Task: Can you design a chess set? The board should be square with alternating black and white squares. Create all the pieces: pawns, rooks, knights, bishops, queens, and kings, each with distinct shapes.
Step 2628:
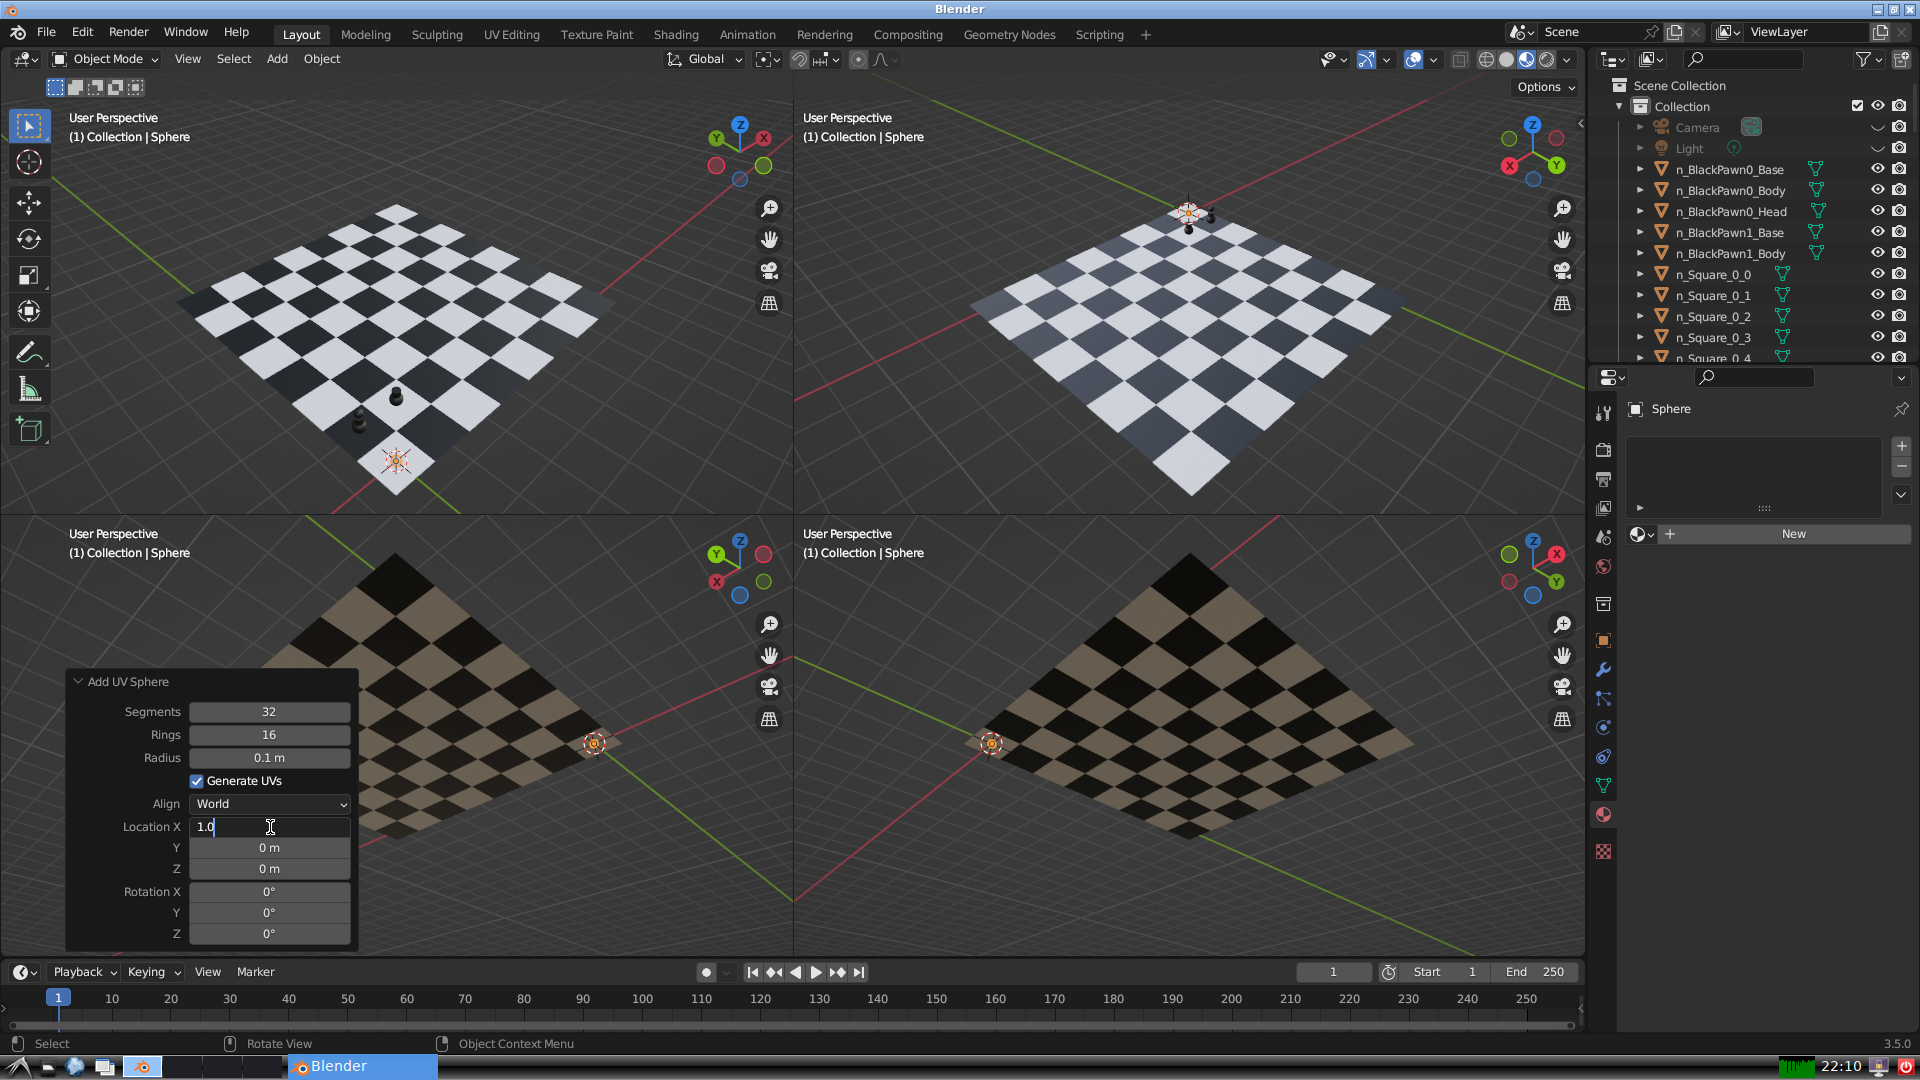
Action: {"key_press": ['Return']}